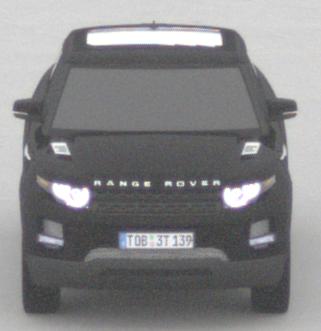
Make: Land Rover
Model: Range Rover Evoque 2.0 Si4
Detailed model: Range Rover Evoque (I)
Model produced from: 2011/08
Model produced until: 2013/11
Doors: 5
Color: black
Road condition: dry road
Daytime: morning or afternoon
Contrast: low contrast